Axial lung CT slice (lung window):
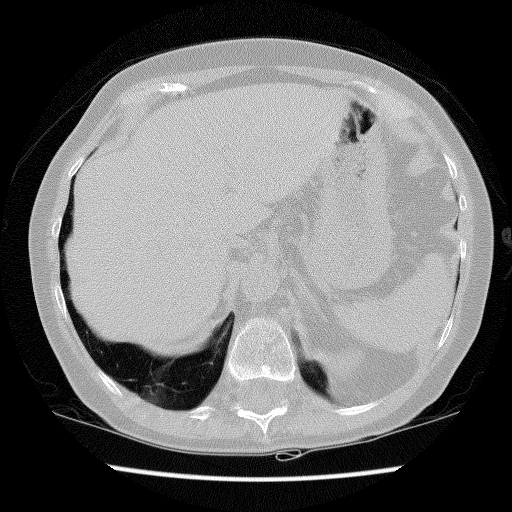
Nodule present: no